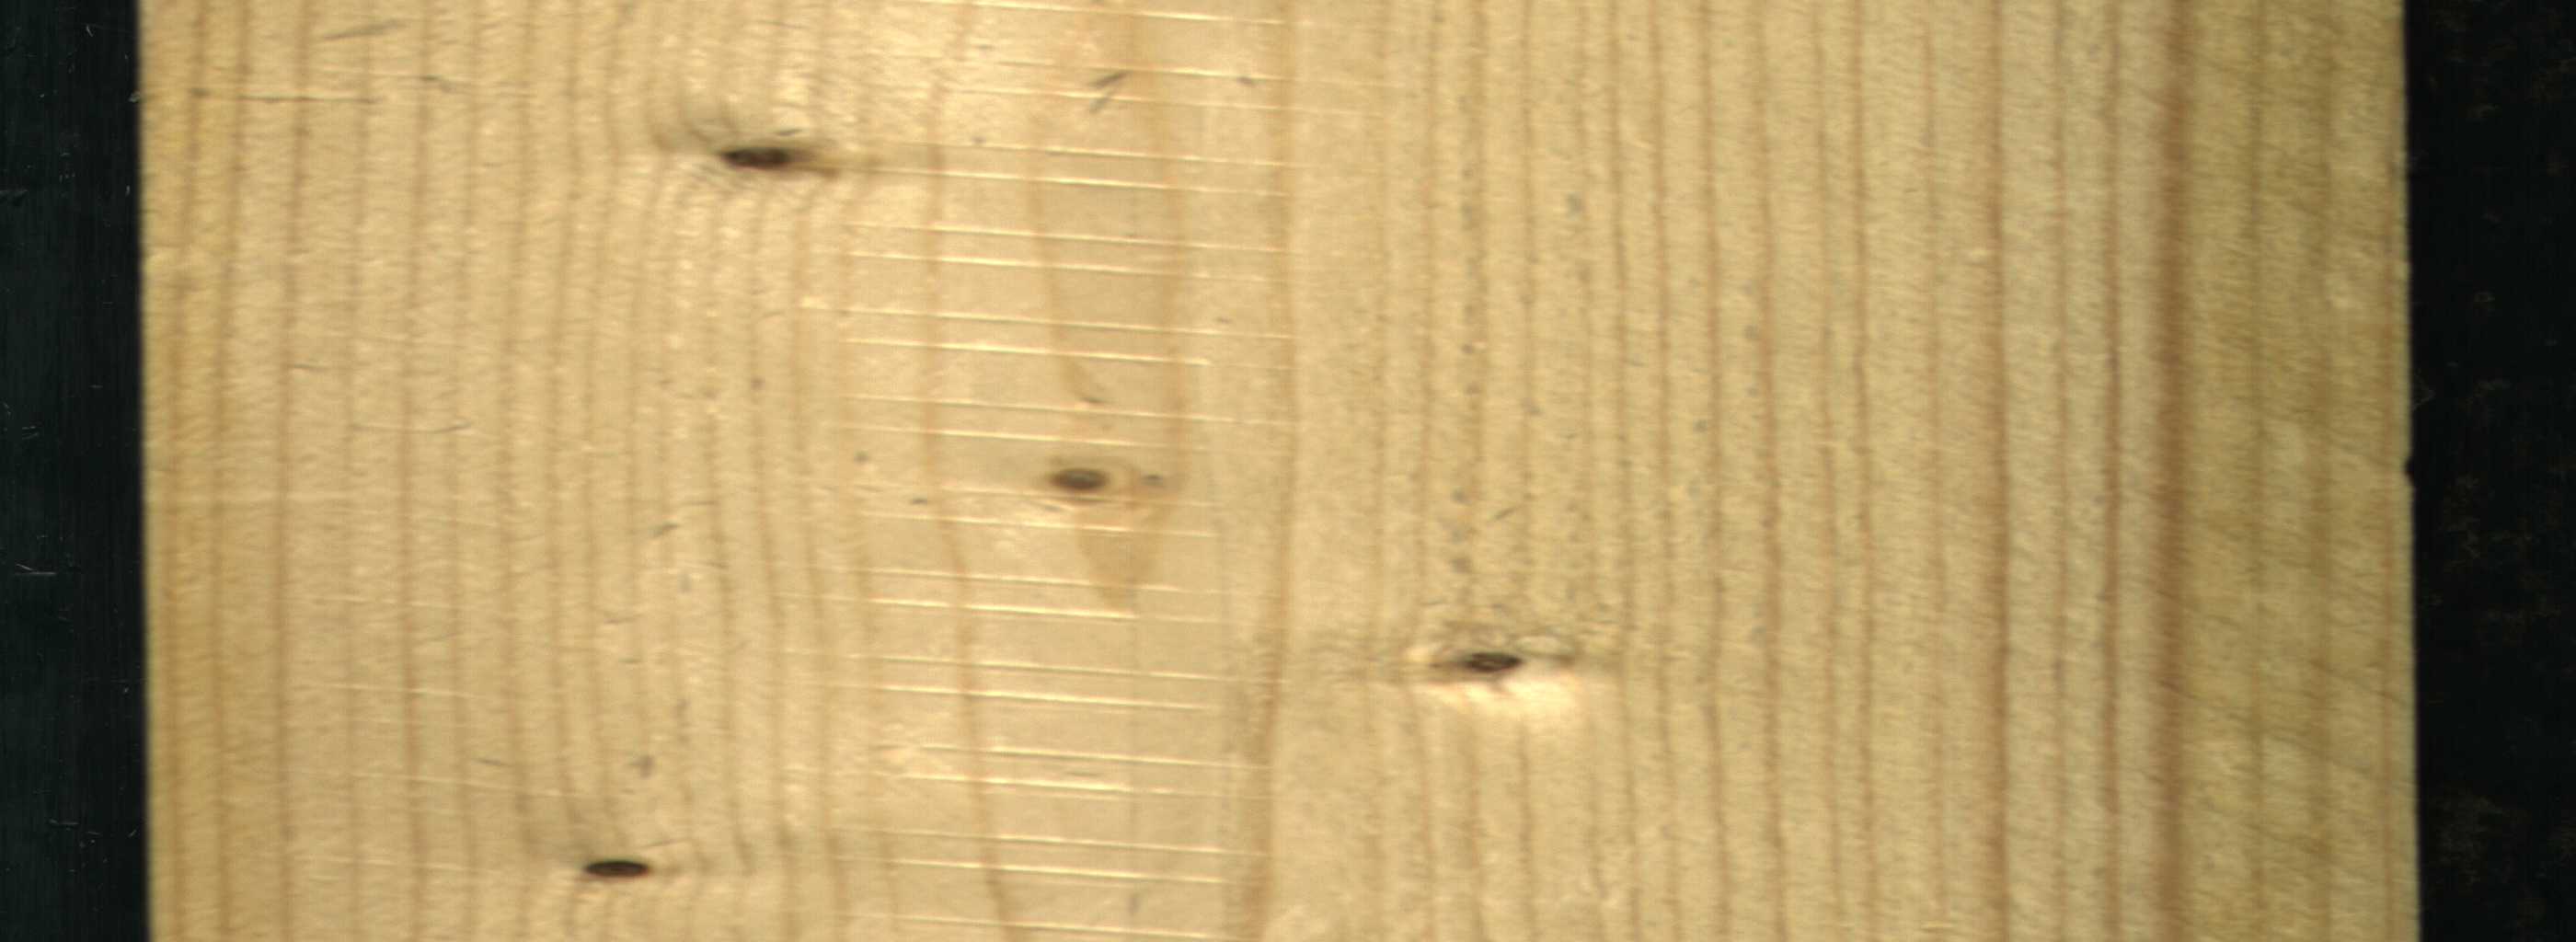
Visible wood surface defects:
Dead_Knot
Dead_Knot
Live_Knot
Live_Knot